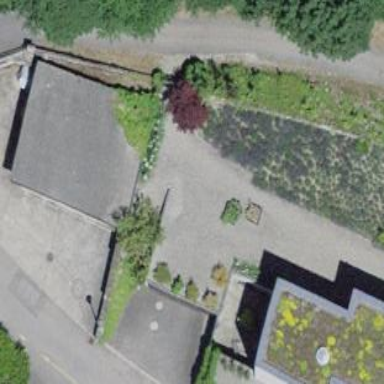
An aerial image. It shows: Garage.